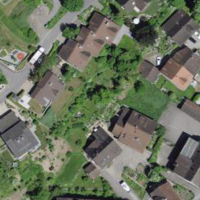
EUNIS habitat code: 55
Species observed at this site:
Ficus carica